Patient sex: M
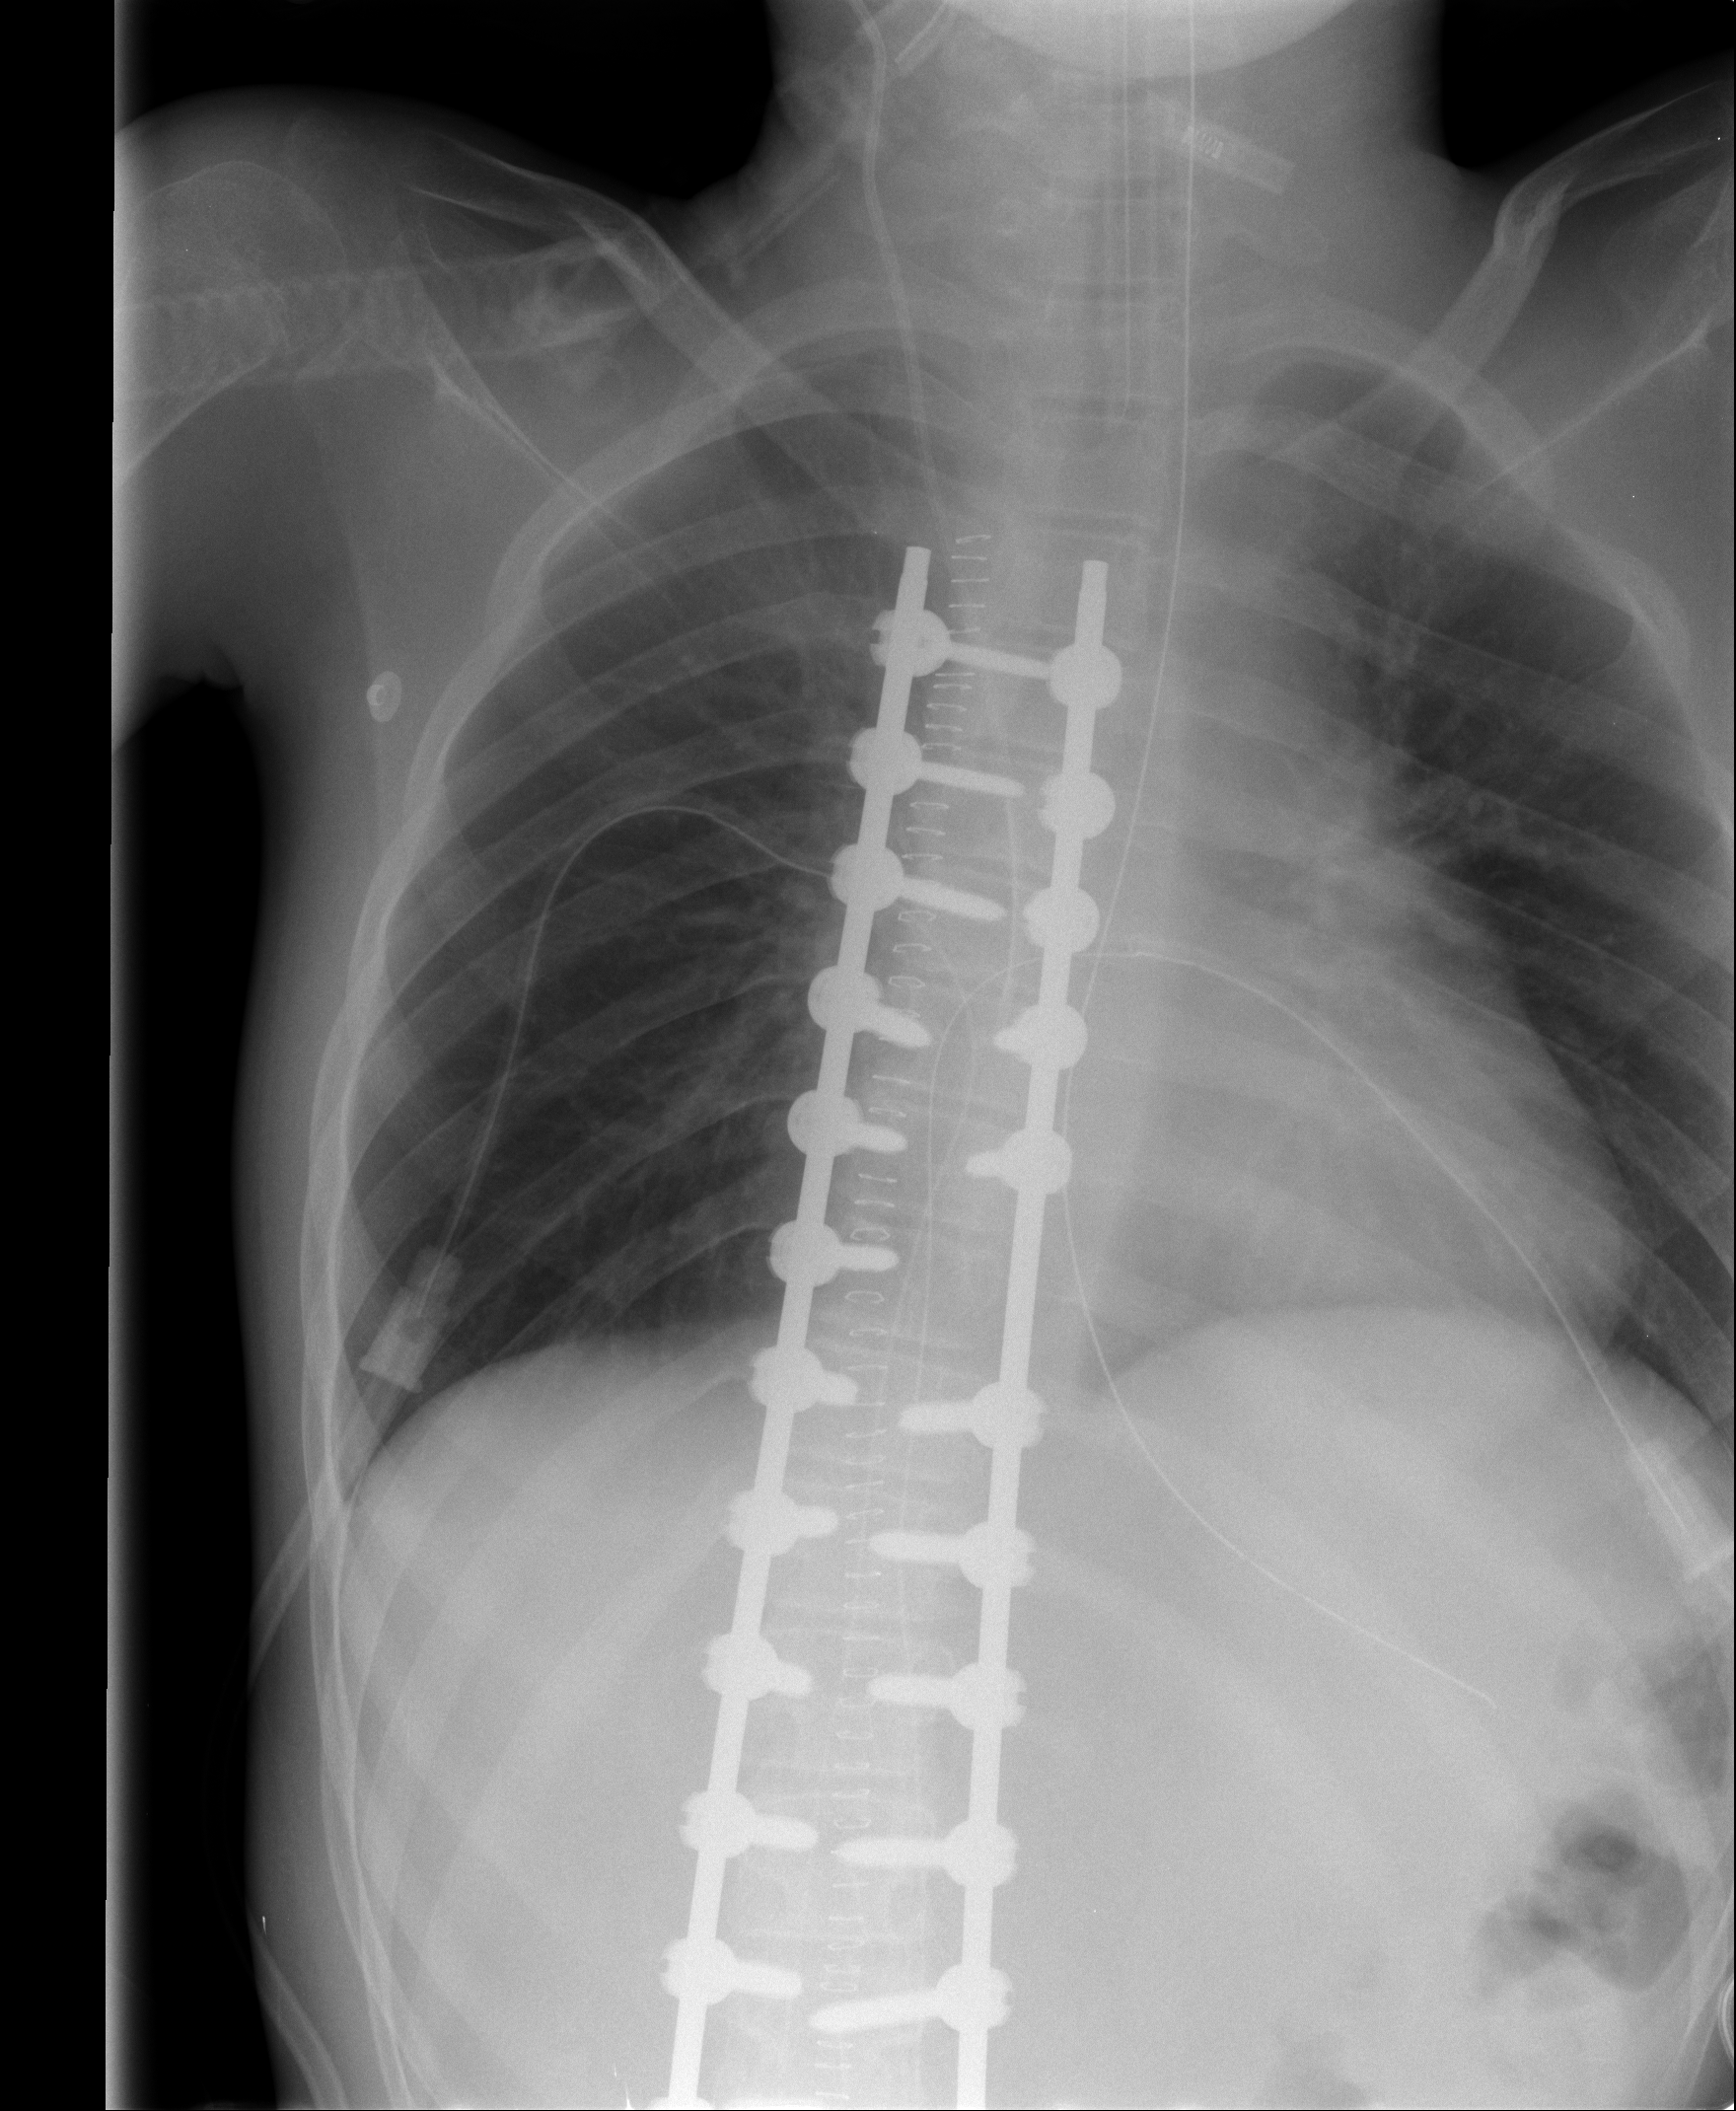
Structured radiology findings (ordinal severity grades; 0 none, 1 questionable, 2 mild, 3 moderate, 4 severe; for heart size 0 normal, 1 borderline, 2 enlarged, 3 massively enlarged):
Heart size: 0
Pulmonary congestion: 1
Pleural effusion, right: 0
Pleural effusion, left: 0
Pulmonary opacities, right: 0
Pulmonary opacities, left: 0
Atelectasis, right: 0
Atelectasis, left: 0